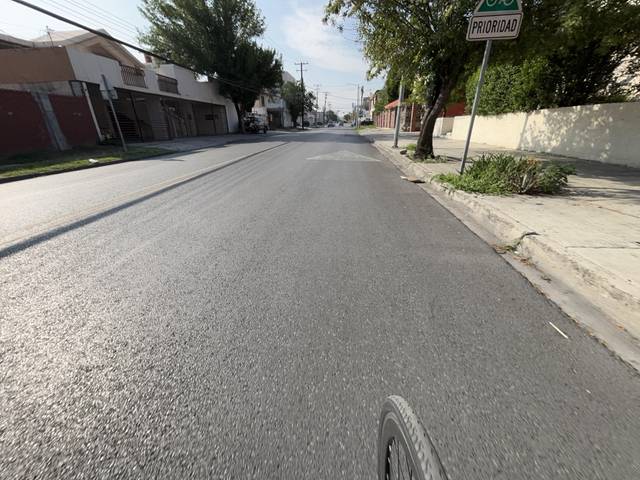
Region: Mexico
Coordinates: 25.651, -100.298